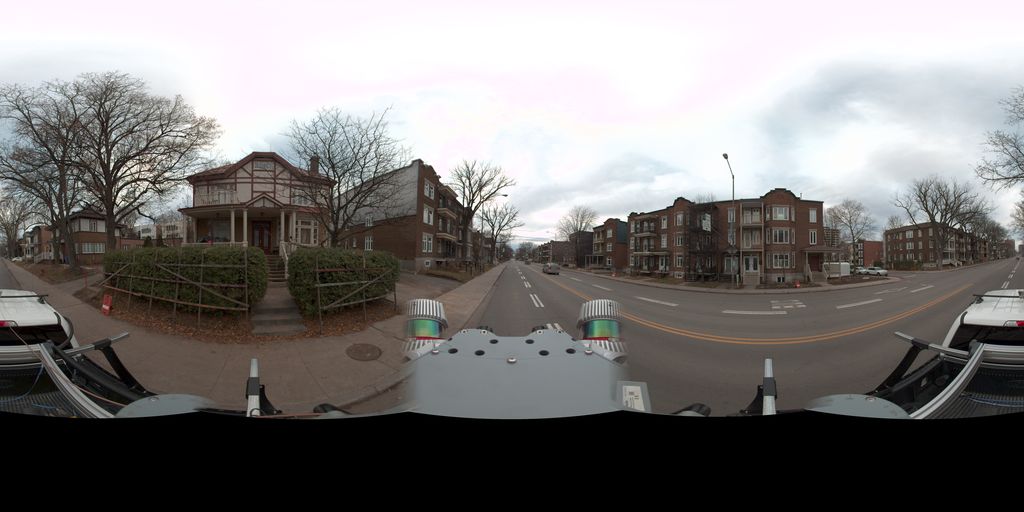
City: quebec_city